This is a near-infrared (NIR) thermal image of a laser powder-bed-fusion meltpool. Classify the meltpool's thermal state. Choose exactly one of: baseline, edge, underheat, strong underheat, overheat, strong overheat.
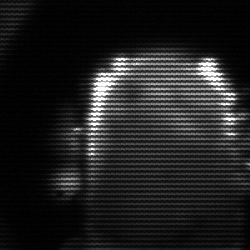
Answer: baseline